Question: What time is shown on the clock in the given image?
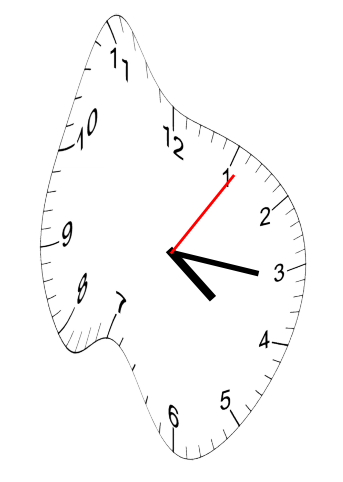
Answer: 04:16:06